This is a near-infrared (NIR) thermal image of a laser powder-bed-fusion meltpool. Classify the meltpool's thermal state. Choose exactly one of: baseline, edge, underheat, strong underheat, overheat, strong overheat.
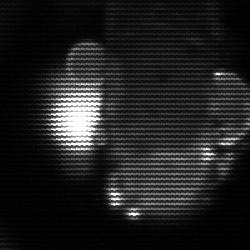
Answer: strong underheat